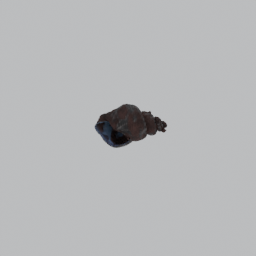
Label: animals